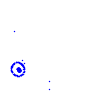
Particle: electron